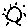
Label: sun